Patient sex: M
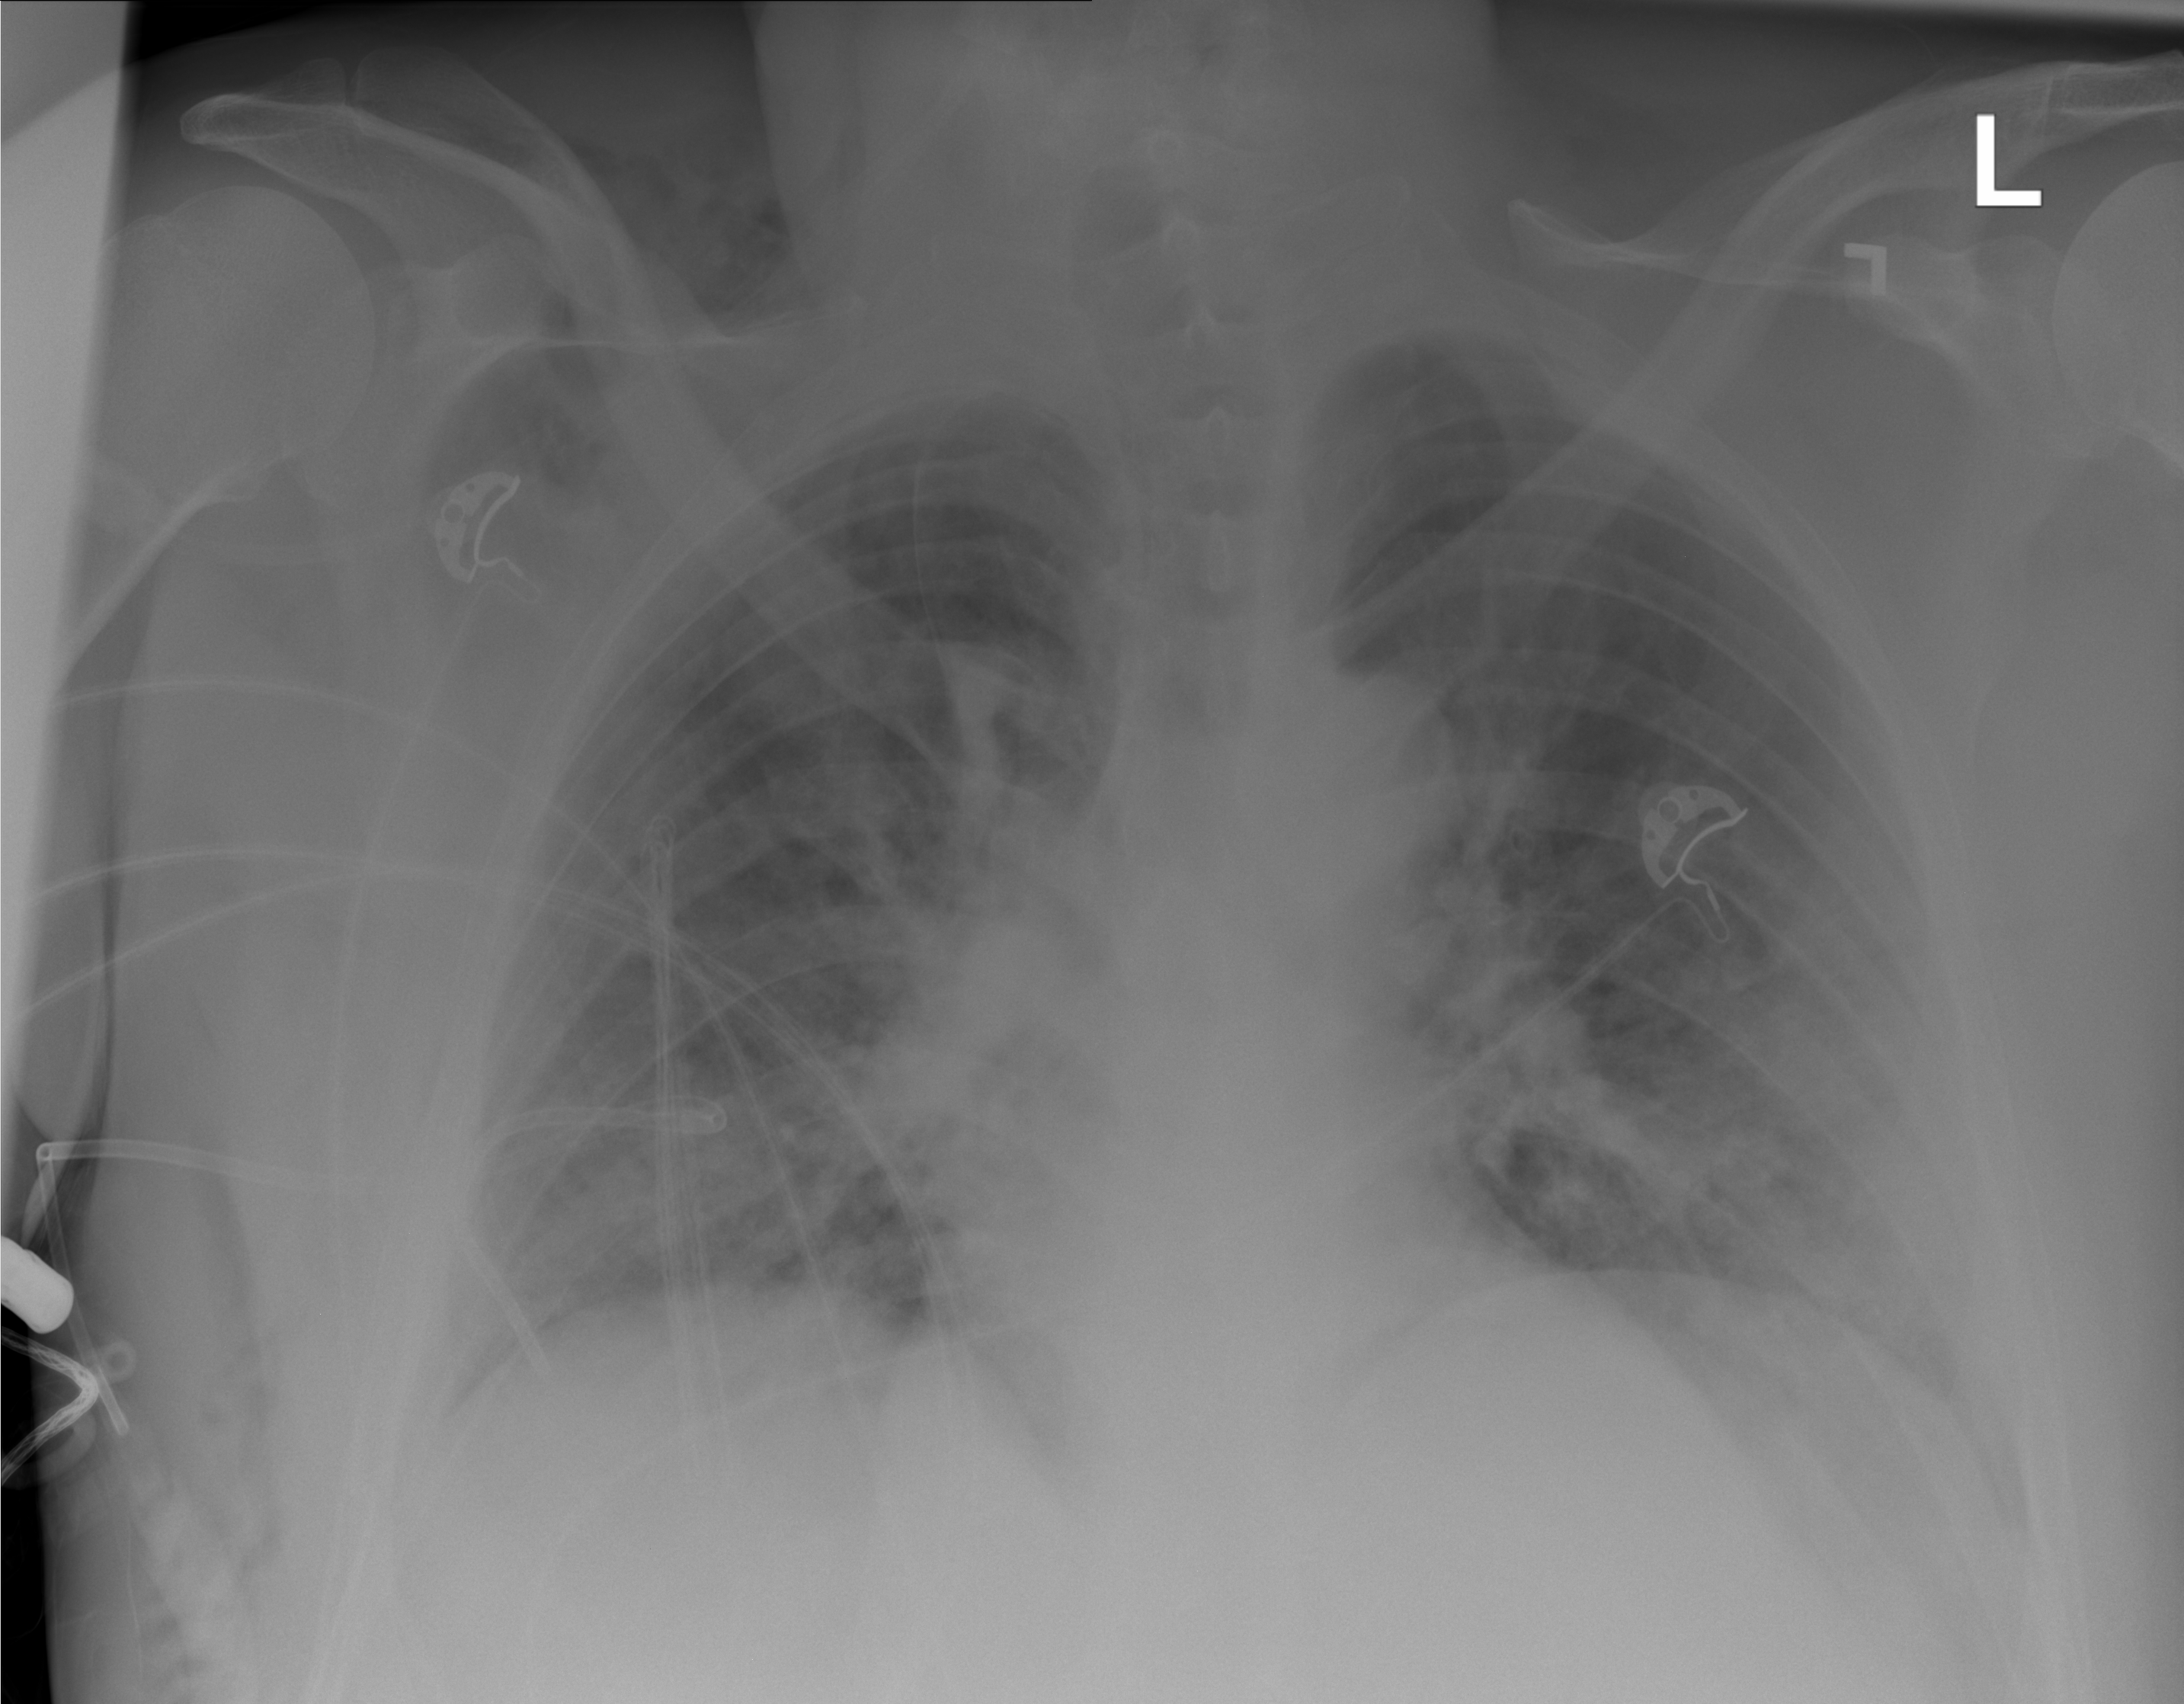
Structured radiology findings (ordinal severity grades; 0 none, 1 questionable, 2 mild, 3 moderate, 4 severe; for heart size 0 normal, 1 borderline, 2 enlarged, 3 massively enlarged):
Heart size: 0
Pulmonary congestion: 1
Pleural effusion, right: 0
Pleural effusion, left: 0
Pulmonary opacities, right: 2
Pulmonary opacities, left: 2
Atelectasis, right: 2
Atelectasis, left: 2